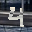
Label: 4